Aerial crown-view tile of a tropical tree (Barro Colorado Island, Panama), acquired 20240813:
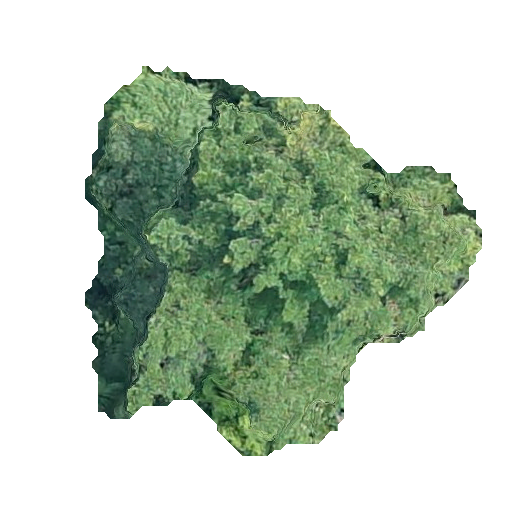
Species: Tabernaemontana arborea
GBIF accepted scientific name: Tabernaemontana arborea
Crown area: 156.296 m²